Interaction volume radius: 5 \u00c5
Interaction volume height: 20 \u00c5
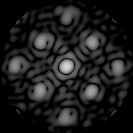
Disorder parameter: 0.3032